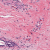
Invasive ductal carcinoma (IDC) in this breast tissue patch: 0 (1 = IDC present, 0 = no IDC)